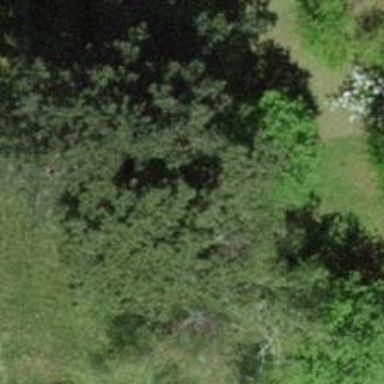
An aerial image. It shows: Broadleaved tree with lush foliage.